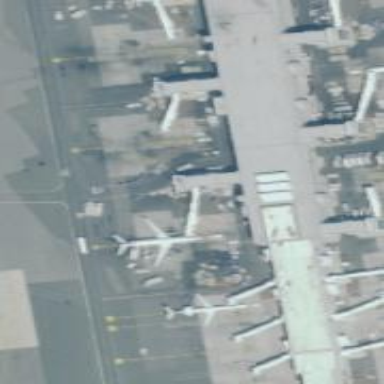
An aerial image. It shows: Airport gate.